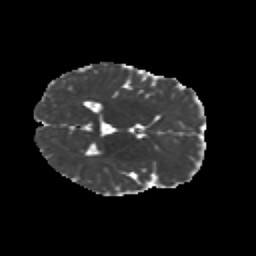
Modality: MD
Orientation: axial
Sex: male
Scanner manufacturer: siemens
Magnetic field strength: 3 T
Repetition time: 5 s
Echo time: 0.071 s